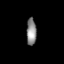
Tissue: lung
Cell type: Epithelial cells
Senescence score: 0.5691
Nuclear area (px): 260
Mean DAPI intensity: 139.969